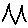
Label: zigzag